Question: I need to add bottom line to all of my textfield in my subview.
This is my code.
'''
for view in self.detailView.subviews as! [UIView] {
if let textField = view as? UITextField {
// if textField.text == "" {
// // show error
// return
// }
var border = CALayer()
var width = CGFloat(1.0)
border.borderColor = UIColor.whiteColor().CGColor
border.frame = CGRect(x: 0, y: textField.frame.size.height - width, width: textField.frame.size.width, height: textField.frame.size.height)
border.borderWidth = width
textField.layer.addSublayer(border)
textField.layer.masksToBounds = true
return
}
}
'''
But it only add bottom line to the last textfield not all of it.
This is What i got

How can i fix this?
Thanks!
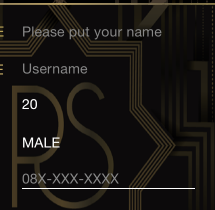
Answer: You have added return keyword at end.
Try to loop whole view with its subviews like as
'''
for view in self.view.subviews as! [UIView] {
if let textField = view as? UITextField {
var border = CALayer()
var width = CGFloat(1.0)
border.borderColor = UIColor.whiteColor().CGColor
border.frame = CGRect(x: 0, y: textField.frame.size.height - width, width: textField.frame.size.width, height: width)
border.borderWidth = width
textField.borderStyle = UITextBorderStyle.None
textField.layer.addSublayer(border)
textField.layer.masksToBounds = true
}
}
'''
I have added one more line of code 'textField.borderStyle = UITextBorderStyle.None' so that if the border style is different in design then it will change by programmatically.